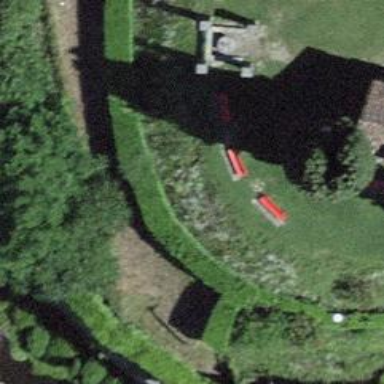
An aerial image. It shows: Red bench.